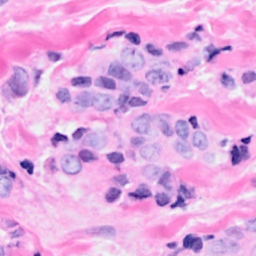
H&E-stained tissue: Breast